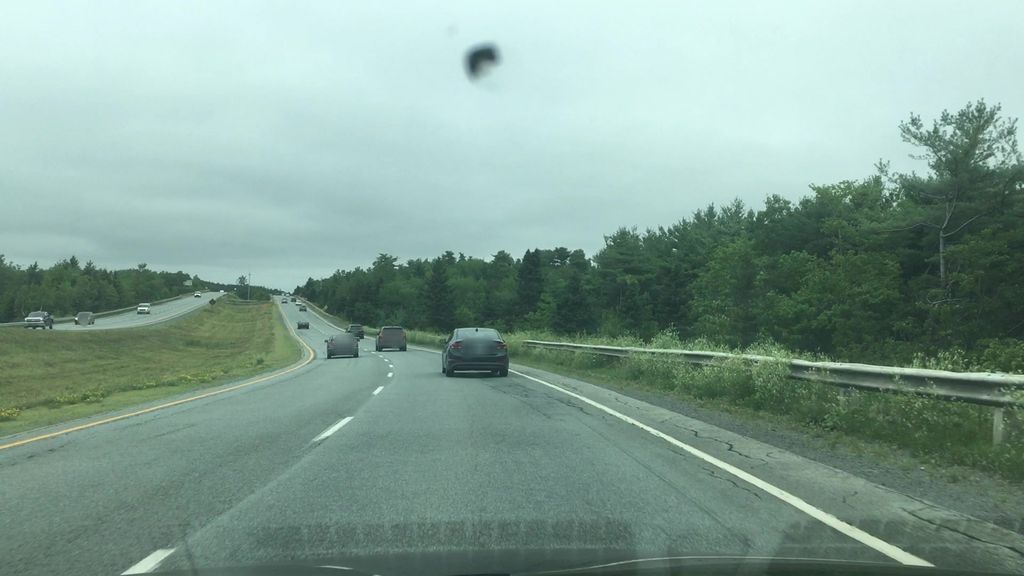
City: halifax